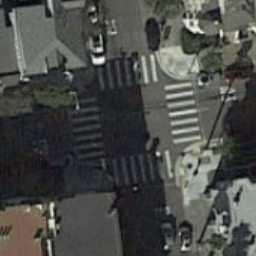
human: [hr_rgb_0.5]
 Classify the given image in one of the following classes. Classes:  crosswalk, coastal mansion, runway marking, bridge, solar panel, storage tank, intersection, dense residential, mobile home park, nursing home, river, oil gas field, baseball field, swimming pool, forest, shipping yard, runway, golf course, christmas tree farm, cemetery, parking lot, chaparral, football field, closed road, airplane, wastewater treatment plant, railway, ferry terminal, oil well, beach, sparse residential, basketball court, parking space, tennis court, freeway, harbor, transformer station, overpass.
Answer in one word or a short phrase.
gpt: crosswalk